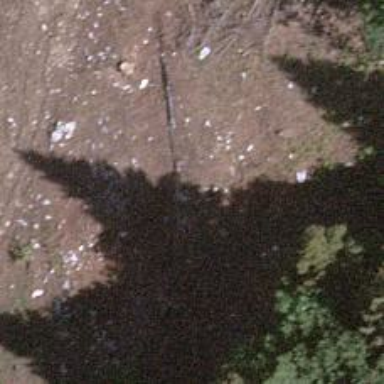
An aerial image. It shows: Single tag "natural: tree."